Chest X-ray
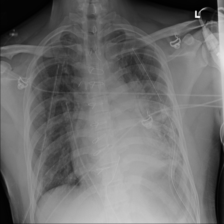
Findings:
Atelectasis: negative
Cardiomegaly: positive
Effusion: negative
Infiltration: negative
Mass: negative
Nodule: negative
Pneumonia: negative
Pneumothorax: negative
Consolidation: negative
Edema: negative
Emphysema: negative
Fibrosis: negative
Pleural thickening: negative
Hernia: negative